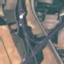
Land use / land cover: Highway